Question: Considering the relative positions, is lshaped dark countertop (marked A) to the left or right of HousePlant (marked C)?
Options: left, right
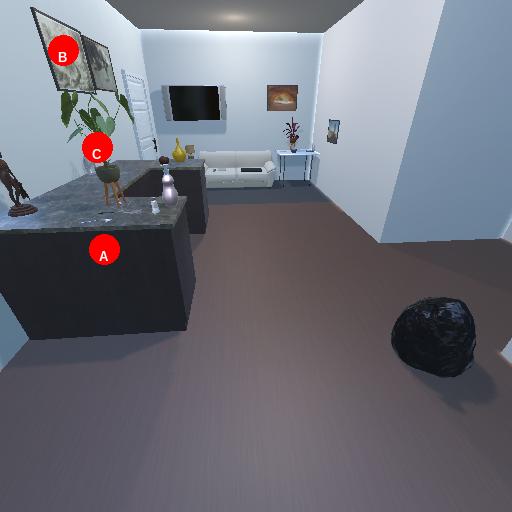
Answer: left